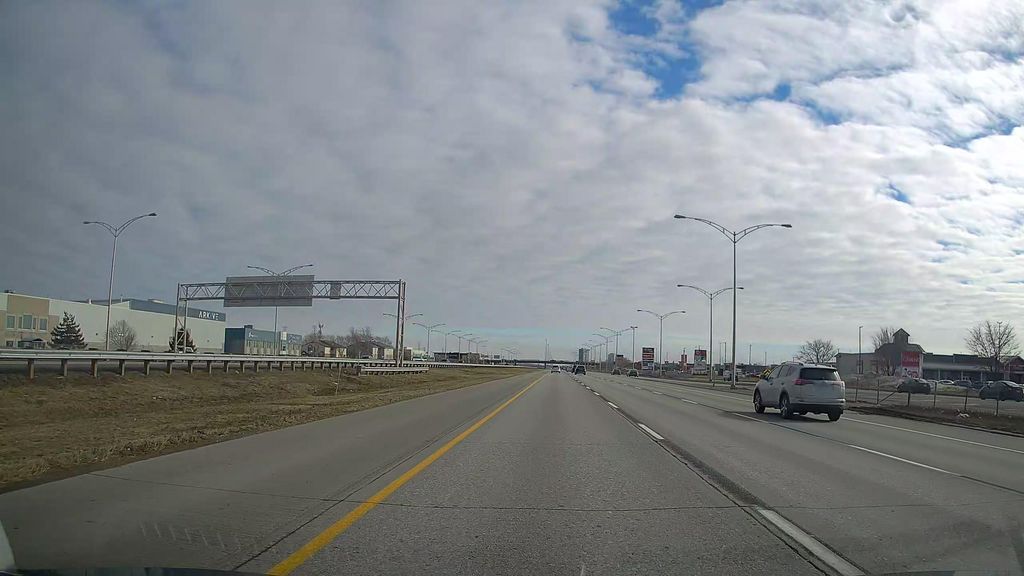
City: montreal